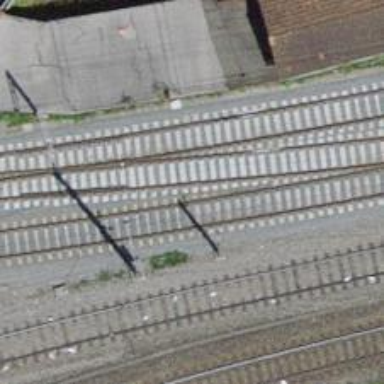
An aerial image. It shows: Single-track electrified railway siding with contact line.